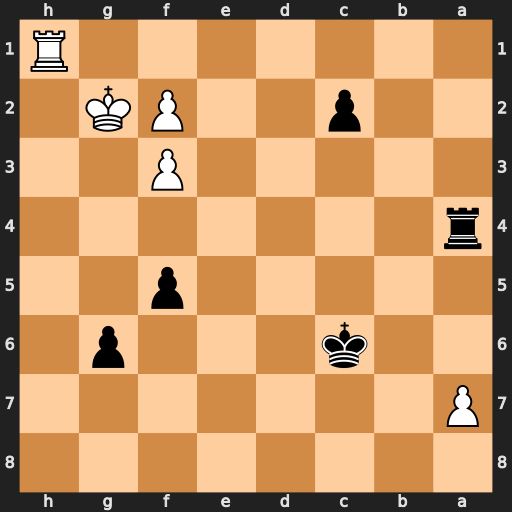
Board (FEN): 8/P7/2k3p1/5p2/r7/5P2/2p2PK1/7R
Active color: b
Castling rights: -
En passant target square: -
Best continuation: Rxa7 Rc1 Ra2